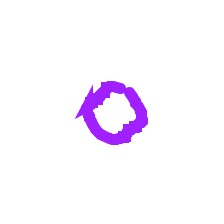
Shape: circle